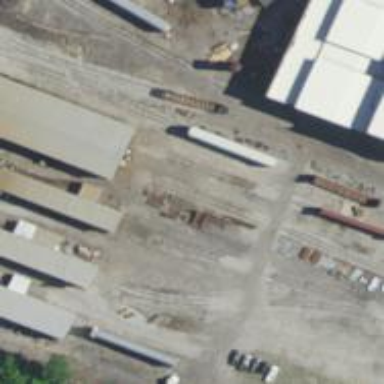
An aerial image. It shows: Rail spur service.